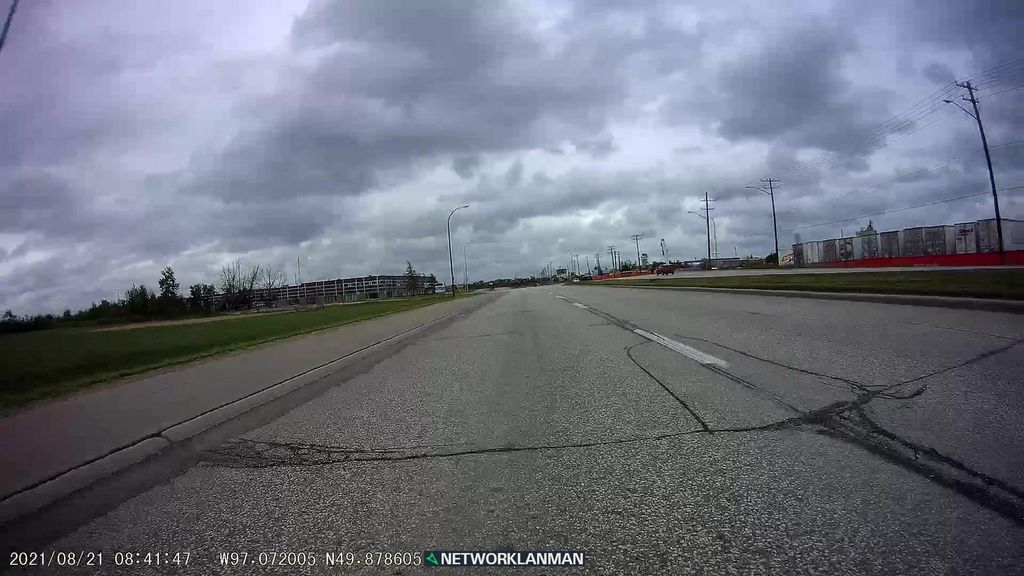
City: winnipeg